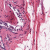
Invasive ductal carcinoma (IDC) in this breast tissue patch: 0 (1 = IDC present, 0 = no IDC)